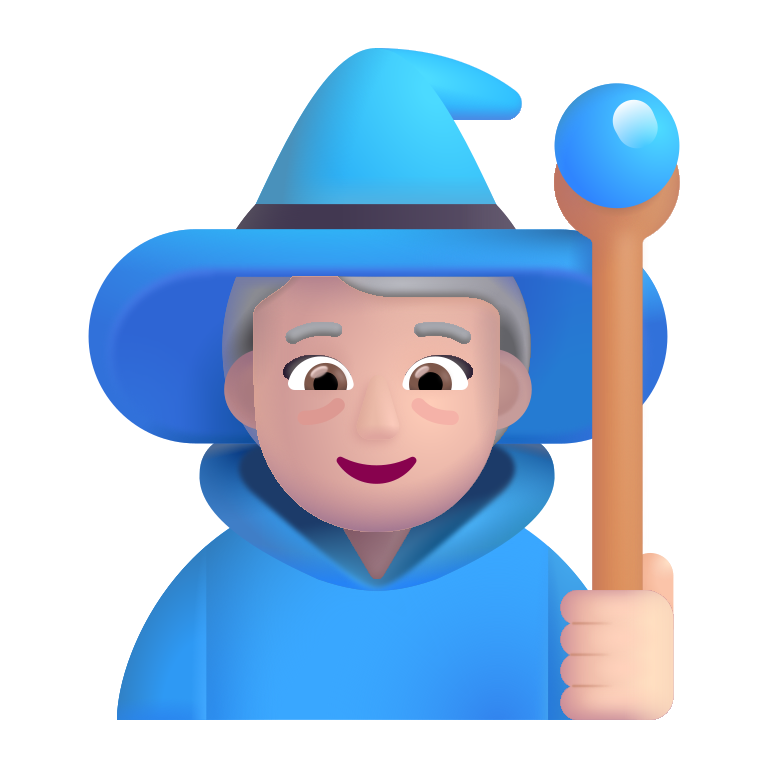
woman mage color light